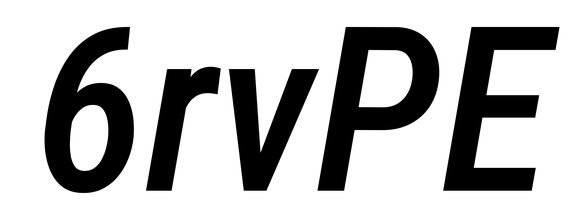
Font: Roboto-Italic_Condensed_Medium_Italic